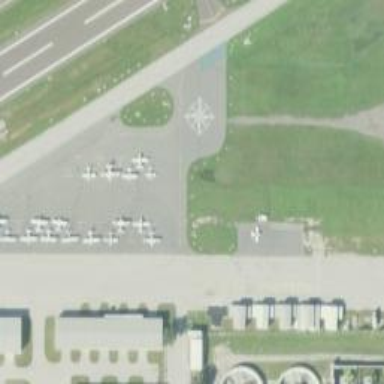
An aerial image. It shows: View of taxiway at the airport.